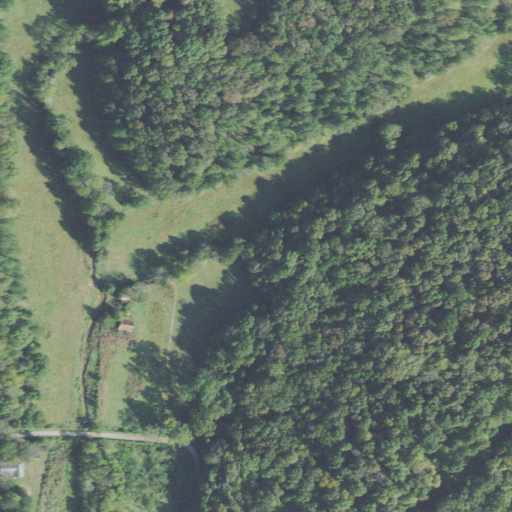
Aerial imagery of valley in Tennessee named Walker Hollow containing deciduous forest, pasture, mixed forest, open development, low intensity development, and shrub